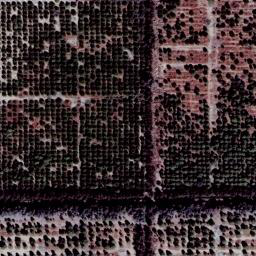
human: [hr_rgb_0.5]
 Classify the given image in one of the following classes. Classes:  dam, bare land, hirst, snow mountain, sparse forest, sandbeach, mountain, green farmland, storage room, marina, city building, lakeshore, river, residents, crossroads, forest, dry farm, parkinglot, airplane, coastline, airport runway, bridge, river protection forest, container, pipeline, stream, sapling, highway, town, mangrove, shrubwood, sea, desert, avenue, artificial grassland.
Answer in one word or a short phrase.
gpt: dry farm